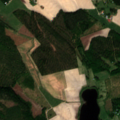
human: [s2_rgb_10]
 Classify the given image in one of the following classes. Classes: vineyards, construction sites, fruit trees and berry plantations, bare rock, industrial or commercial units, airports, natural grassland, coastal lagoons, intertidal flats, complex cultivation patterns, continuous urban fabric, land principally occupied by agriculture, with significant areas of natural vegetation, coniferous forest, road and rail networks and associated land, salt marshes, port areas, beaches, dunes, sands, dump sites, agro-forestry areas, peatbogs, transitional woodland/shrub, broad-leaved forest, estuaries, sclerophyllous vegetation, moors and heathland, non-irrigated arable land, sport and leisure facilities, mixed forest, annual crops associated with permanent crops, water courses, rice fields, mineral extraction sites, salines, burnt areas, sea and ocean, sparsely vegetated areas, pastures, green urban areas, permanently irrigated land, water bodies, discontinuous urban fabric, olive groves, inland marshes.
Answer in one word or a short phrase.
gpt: non-irrigated arable land, land principally occupied by agriculture, with significant areas of natural vegetation, coniferous forest, mixed forest, transitional woodland/shrub